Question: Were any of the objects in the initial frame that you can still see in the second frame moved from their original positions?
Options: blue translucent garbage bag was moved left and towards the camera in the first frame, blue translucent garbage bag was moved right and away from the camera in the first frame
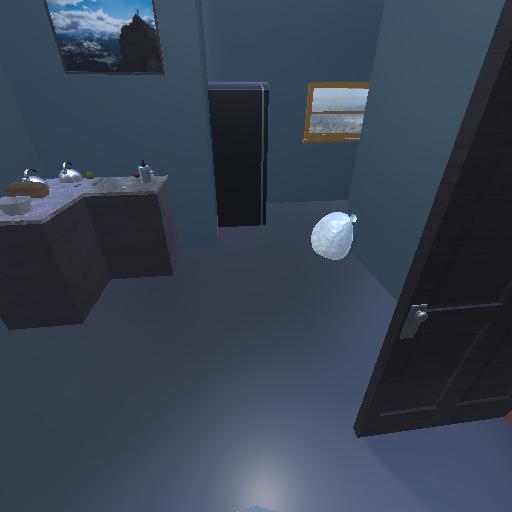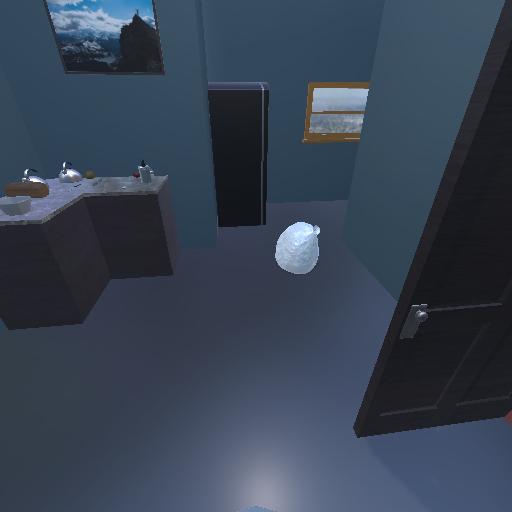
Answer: blue translucent garbage bag was moved left and towards the camera in the first frame